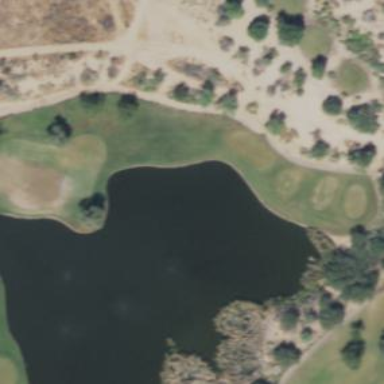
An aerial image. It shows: Rough area in golf course.